Question: I'm uploading the files on the server like this: I create folder on the server and then I put all my uploading files in this folder
'''
@Override
public String executeAction(HttpServletRequest request,
List<FileItem> sessionFiles) throws UploadActionException {
String response = "";
int cont = 0;
userNumber = request.getParameter("userNumber");
File f = new File(ConfAppServer.getRealContextPath() + "/edoc/"
+ userNumber);
for (FileItem item : sessionFiles) {
if (false == item.isFormField()) {
cont++;
try {
String extension = item.getName().substring(
item.getName().length() - 3);
File file = null;
file = new File(ConfAppServer.getRealContextPath()
+ "/edoc/"
+ userNumber
+ System.getProperty("file.separator")
+ item.getName().substring(0,
item.getName().length() - 4) + "."
+ extension);
item.write(file);
receivedFiles.put(item.getFieldName(), file);
receivedContentTypes.put(item.getFieldName(),
item.getContentType());
response += "<file-" + cont + "-field>"
+ item.getFieldName() + "</file-" + cont
+ "-field>
";
response += "<file-" + cont + "-name>" + item.getName()
+ "</file-" + cont + "-name>
";
response += "<file-" + cont + "-size>" + item.getSize()
+ "</file-" + cont + "-size>
";
response += "<file-" + cont + "-type>"
+ item.getContentType() + "</file-" + cont
+ "type>
";
} catch (Exception e) {
throw new UploadActionException(e);
}
}
}
removeSessionFileItems(request);
return "<response>
" + response + "</response>
";
}
'''
It works ver well on my colleague computer, but on my computer I get an error

There is an error in file name. Help me please fix my problem. Thanks.
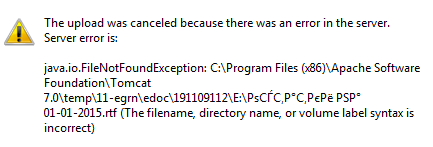
Answer: As you can see the file name is not displaying correcly. So the problem is the encoding of the Request/Response. You need to add a filter servlet. Here is a <URL>.